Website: macys
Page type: gifting
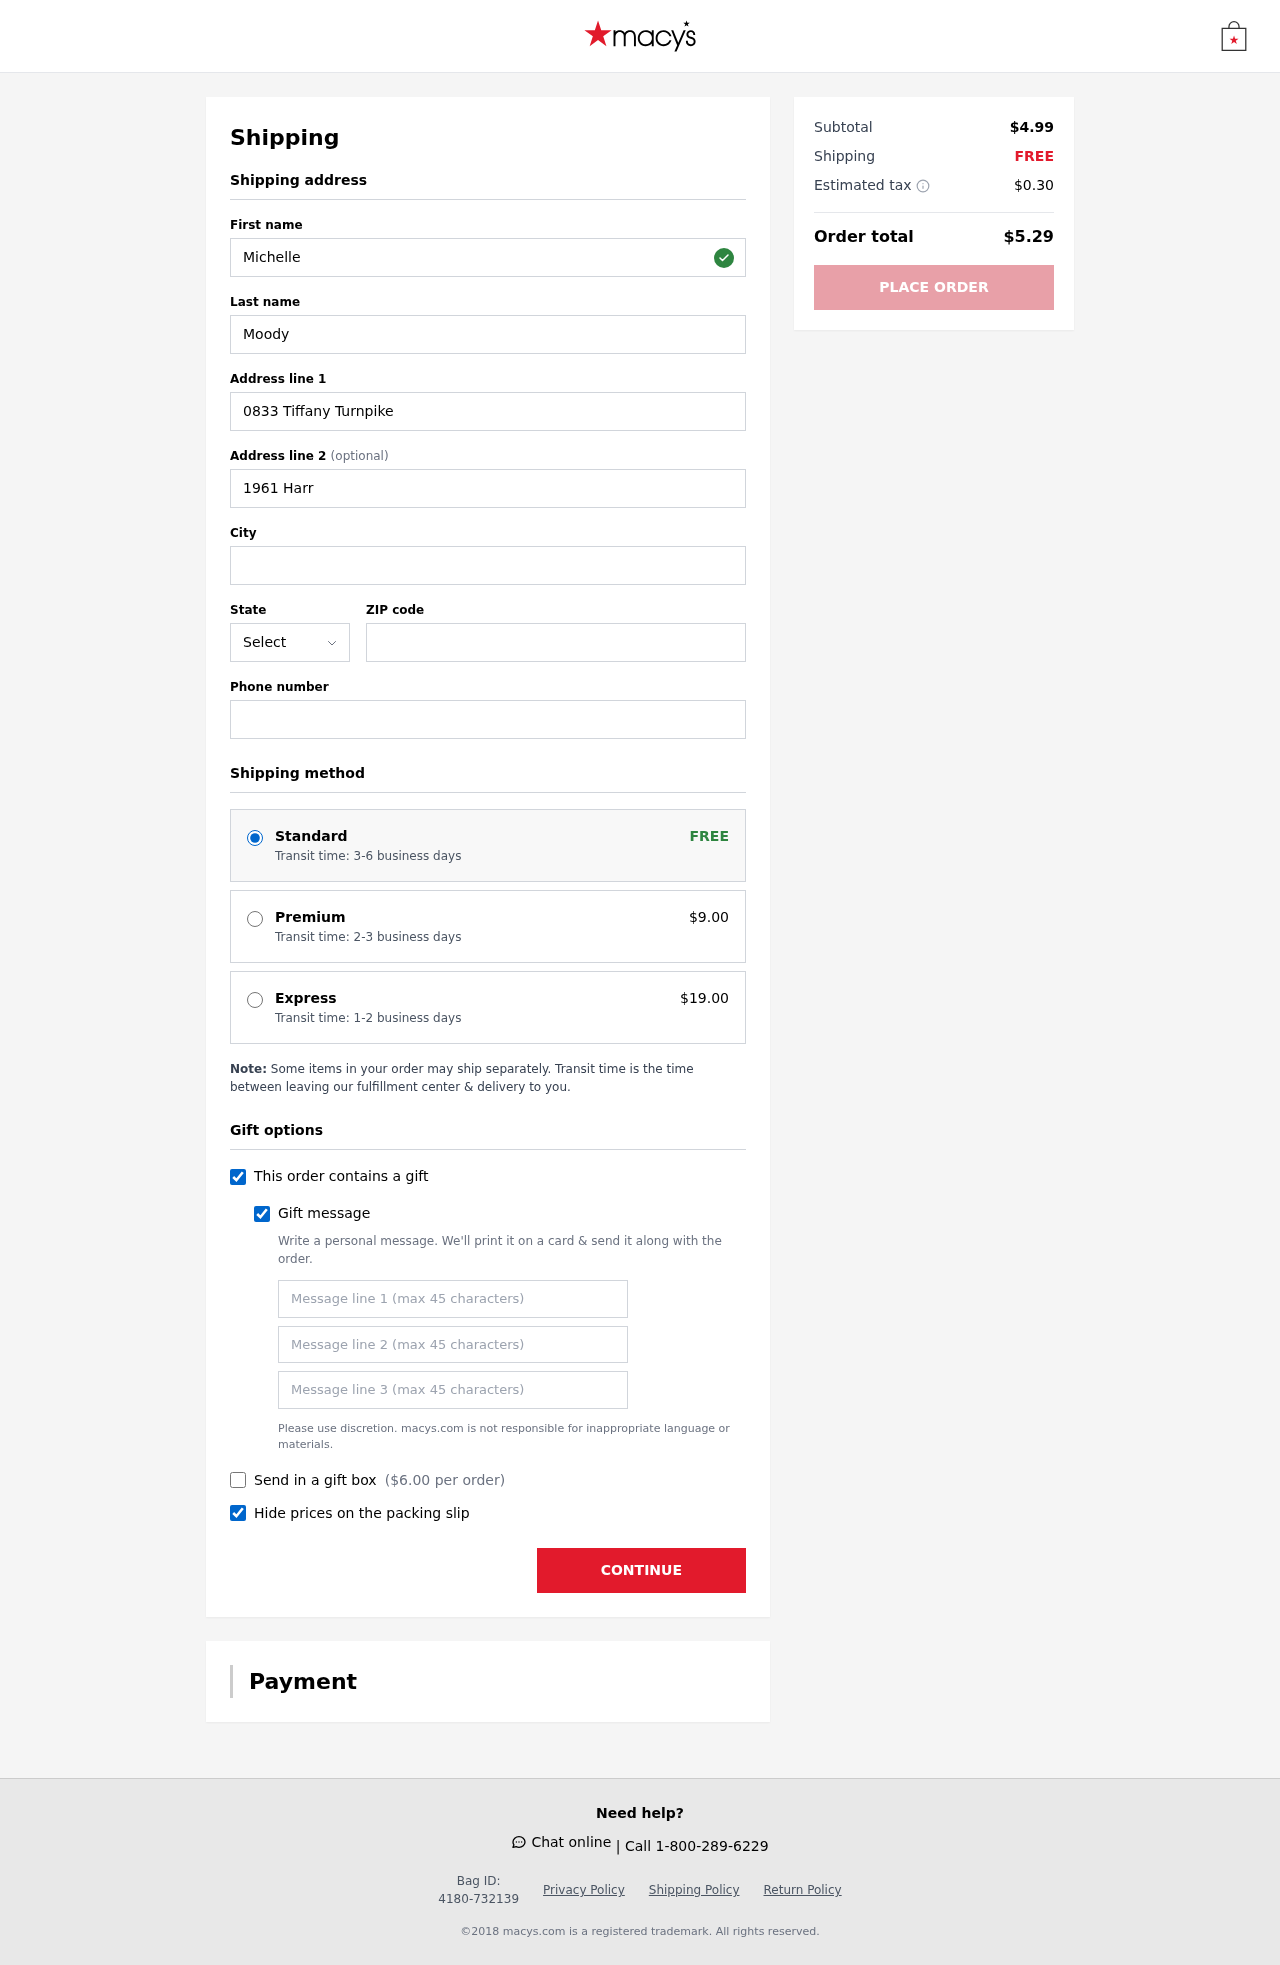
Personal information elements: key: PII_STATE_ABBR
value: NY
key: PII_FIRSTNAME
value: Michelle
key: PII_LASTNAME
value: Moody
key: PII_STREET
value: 0833 Tiffany Turnpike
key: PII_STREET2
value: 1961 Harris Manor
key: PII_CITY
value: Pattersonborough
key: PII_POSTCODE
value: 92754
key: PII_PHONE
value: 9338845446
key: PII_GIFT_MESSAGE
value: Hey Dustin! I came across these cookies and thought of you—they're just as sweet and memorable as our hangouts. Enjoy treating yourself; you deserve it!  Michelle
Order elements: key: ORDER_SHIPPING_STANDARD
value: Transit time: 3-6 business days
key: ORDER_SHIPPING_PREMIUM
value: Transit time: 2-3 business days
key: ORDER_SHIPPING_PREMIUM_PRICE
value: $9.00
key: ORDER_SHIPPING_EXPRESS
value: Transit time: 1-2 business days
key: ORDER_SHIPPING_EXPRESS_PRICE
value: $19.00
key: ORDER_GIFT_BOX_PRICE
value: $6.00
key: ORDER_SUBTOTAL
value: $4.99
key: ORDER_SHIPPING_COST
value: FREE
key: ORDER_TAX
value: $0.30
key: ORDER_TOTAL
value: $5.29